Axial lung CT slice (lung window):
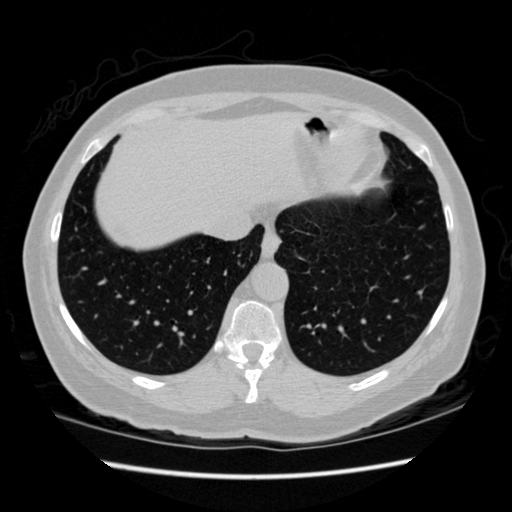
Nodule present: no